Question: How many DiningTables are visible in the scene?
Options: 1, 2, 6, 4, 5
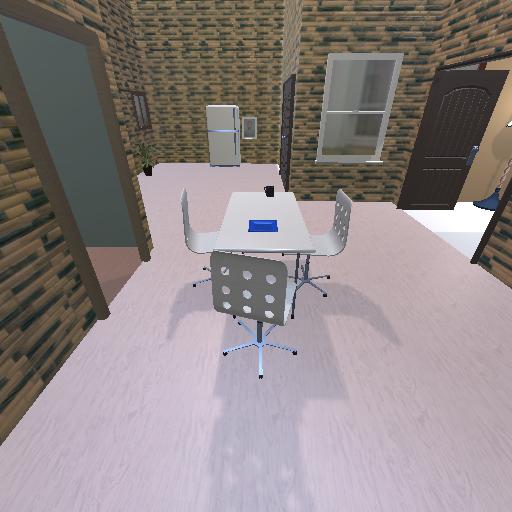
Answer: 1